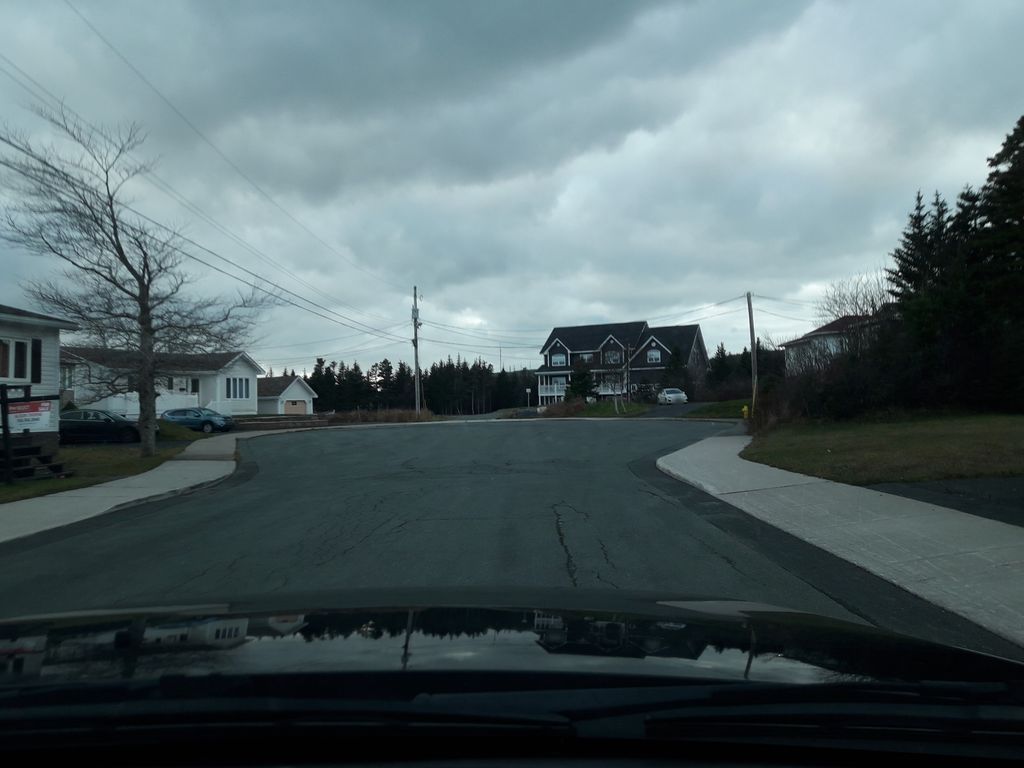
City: st_johns